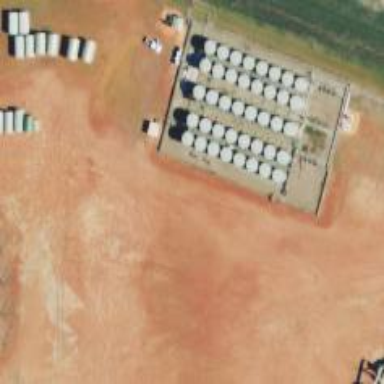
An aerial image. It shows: Storage tank that is man-made.